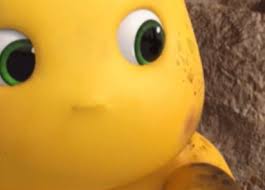
Label: nailong